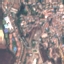
Land use / land cover: Residential